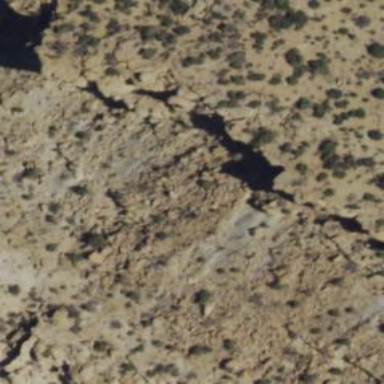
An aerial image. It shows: Natural cliff.